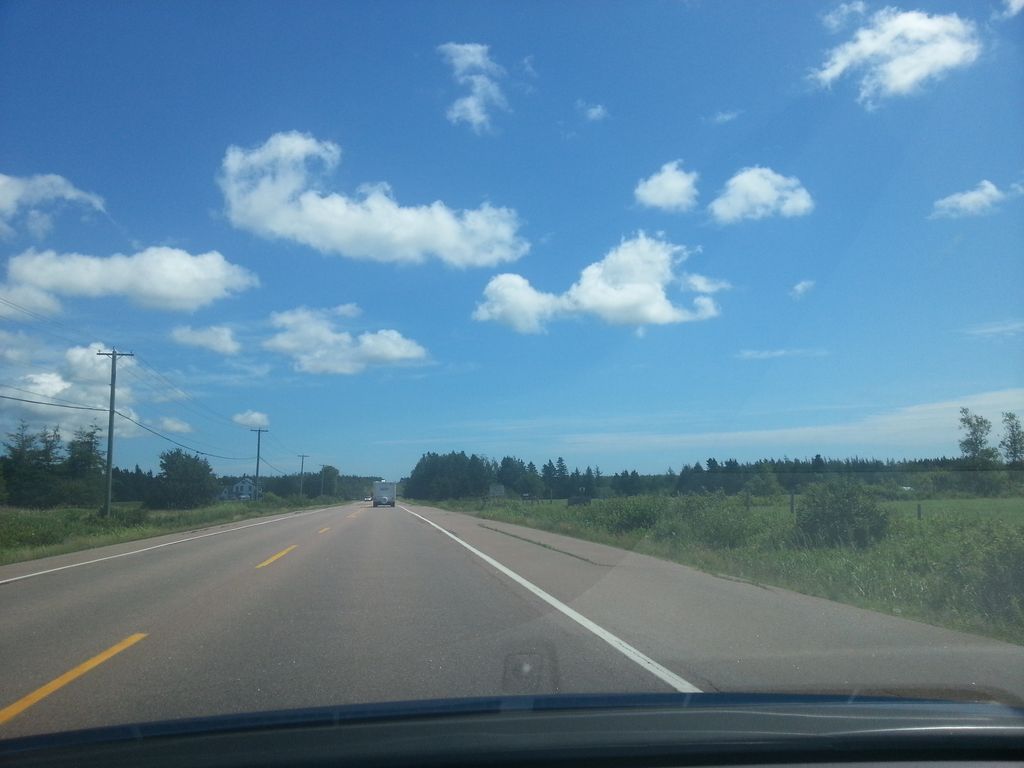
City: charlottetown